Question: I'm trying to extract min and max dates from an XML source. I'm getting a nodeset into my variables and I need the actual date value within the nodes and can't find how to get it.
Source XML:
'''
<Info dataSource="source">
<Detail>
<StartDate>20121211</StartDate>
<EndDate>20130112</EndDate>
</Detail>
<Detail>
<StartDate>20121211</StartDate>
<EndDate>20130112</EndDate>
</Detail>
<Detail>
<StartDate>20121211</StartDate>
<EndDate>20130112</EndDate>
</Detail>
<Detail>
<StartDate>20121218</StartDate>
<EndDate>20130114</EndDate>
</Detail>
</Info>
'''
The XSL code:
'''
<xsl:if test="//StartDate != '' and //EndDate != ''">
<xsl:variable name ="startDate">
<xsl:for-each select="//StartDate">
<xsl:sort select="StartDate" data-type="text" order="ascending"/>
<xsl:if test="position() = 1">
<xsl:value-of select="." />
</xsl:if>
</xsl:for-each>
</xsl:variable>
<xsl:variable name ="endDate">
<xsl:for-each select="//EndDate">
<xsl:sort select="EndDate" data-type="text" order="descending"/>
<xsl:if test="position() = 1">
<xsl:value-of select="." />
</xsl:if>
</xsl:for-each>
</xsl:variable>
</xsl:if>
'''
The dates are formatted correctly to support the sorts and retrieval, the issue is once the variables are populated I can't find how to access their values:

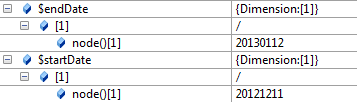
Answer: If you're using XSLT 2.0 you have 'min' and 'max' functions which do the work for you. XSLT 1.0 doesn't have these functions, but you can cheat by doing this (may be rather inefficient for large inputs, but it works):
'''
<xsl:variable name="startDate" select="string(//StartDate[not(. > //StartDate)])" />
'''
and similarly for the endDate. The trick here is that you're looking for the StartDate for which there is no other StartDate that is greater than.